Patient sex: M
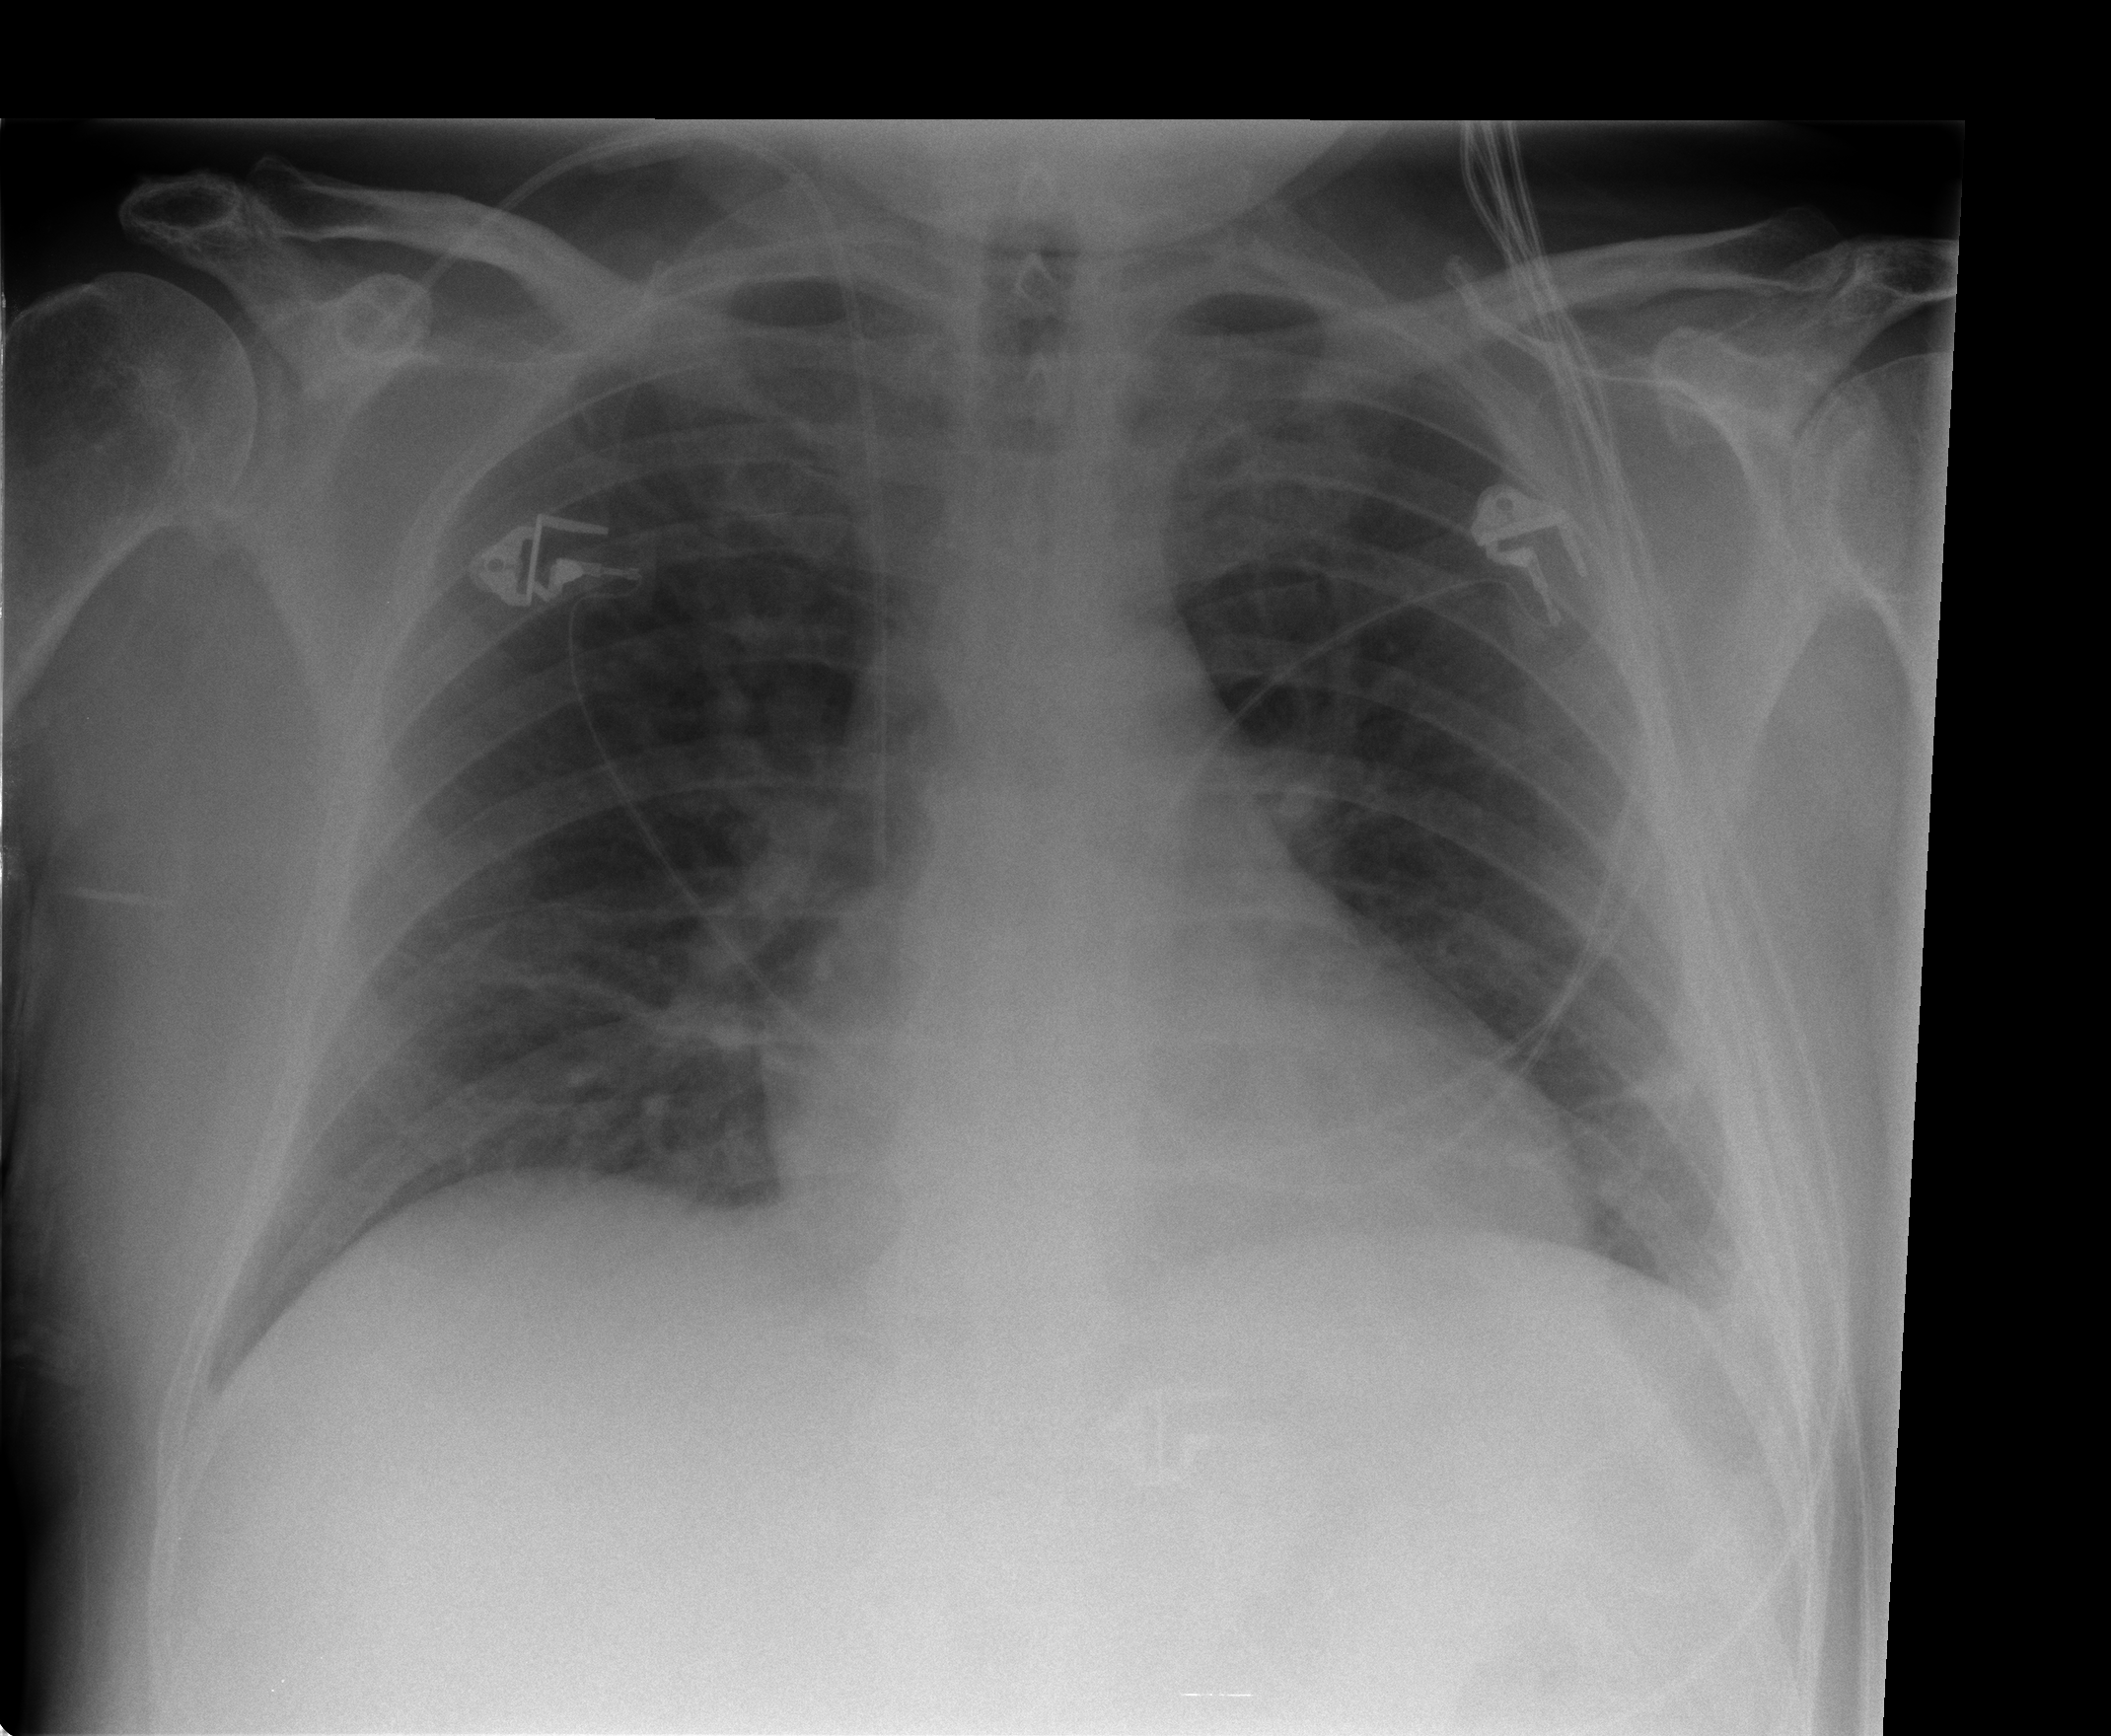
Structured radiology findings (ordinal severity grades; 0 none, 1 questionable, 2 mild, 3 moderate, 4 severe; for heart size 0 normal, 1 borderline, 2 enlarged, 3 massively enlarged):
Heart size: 1
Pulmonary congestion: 1
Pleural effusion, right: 0
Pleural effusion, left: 0
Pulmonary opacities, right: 0
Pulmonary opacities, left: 0
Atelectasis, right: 1
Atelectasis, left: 1